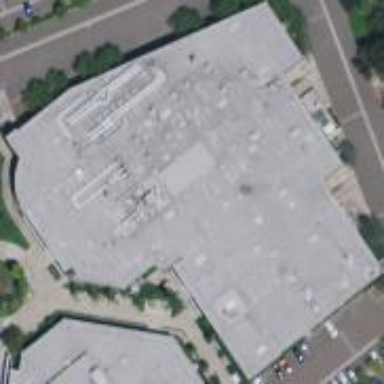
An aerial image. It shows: Industrial building.